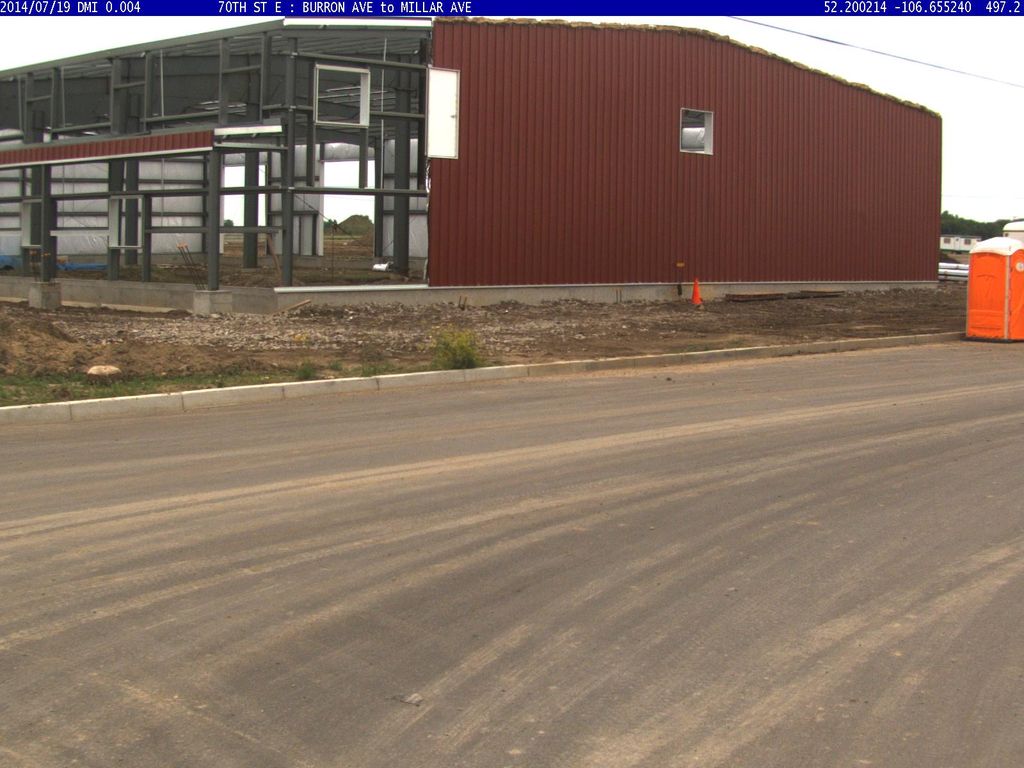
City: saskatoon